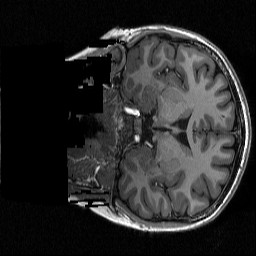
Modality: T1w
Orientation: coronal
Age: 22
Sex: female
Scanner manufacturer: siemens
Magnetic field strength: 3 T
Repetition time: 2.3 s
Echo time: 0.00298 s